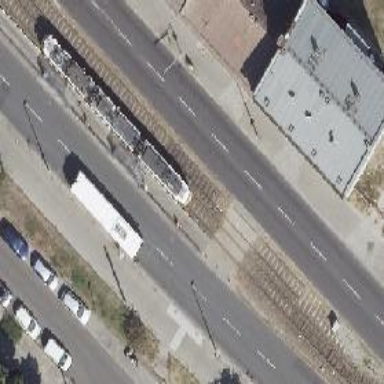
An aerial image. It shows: Tram railway line with electrified contact line.